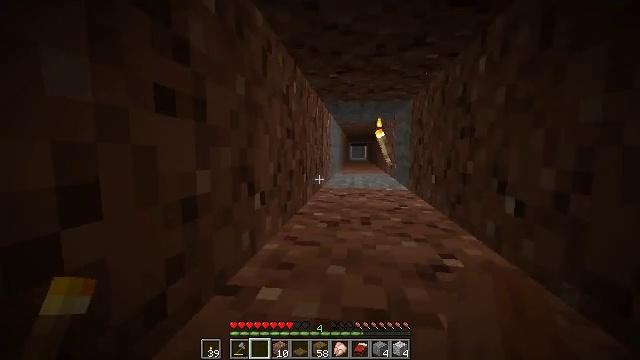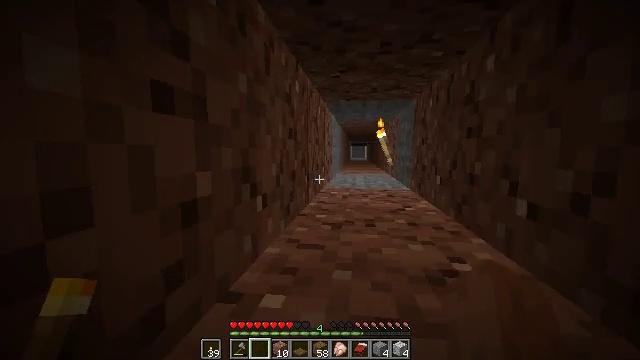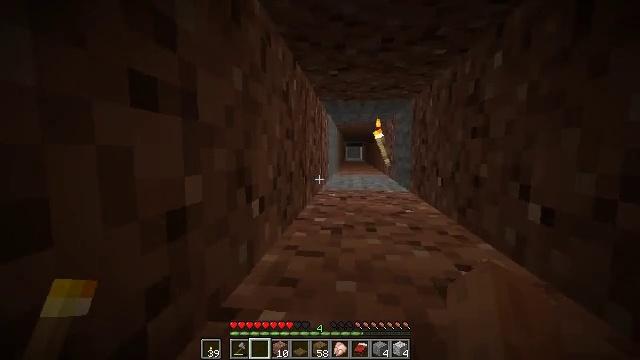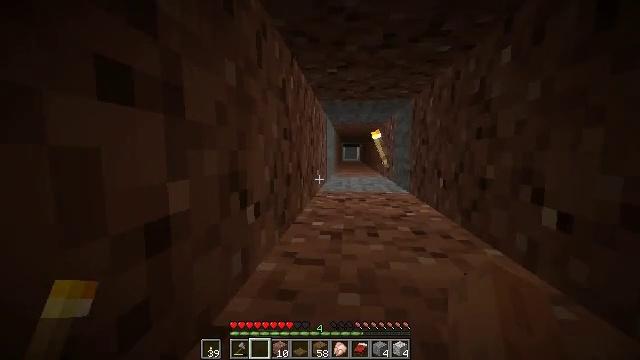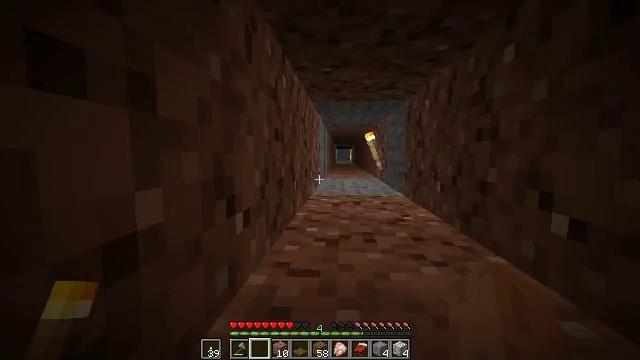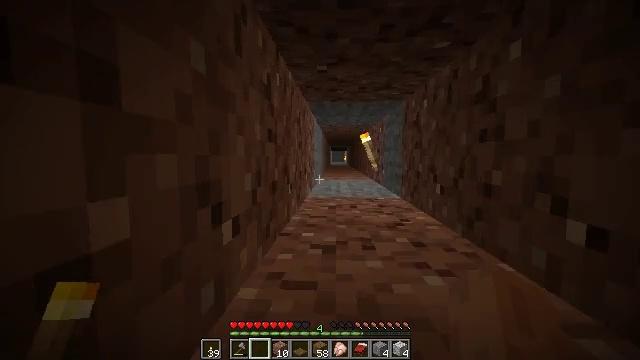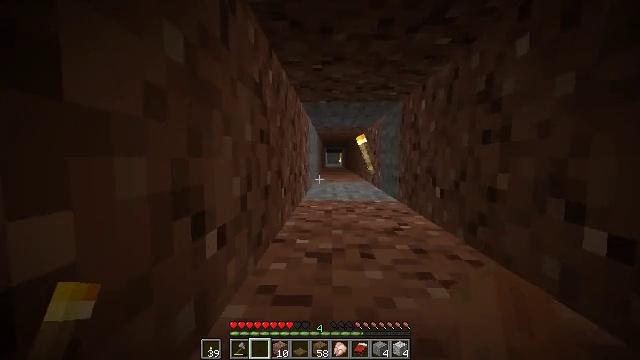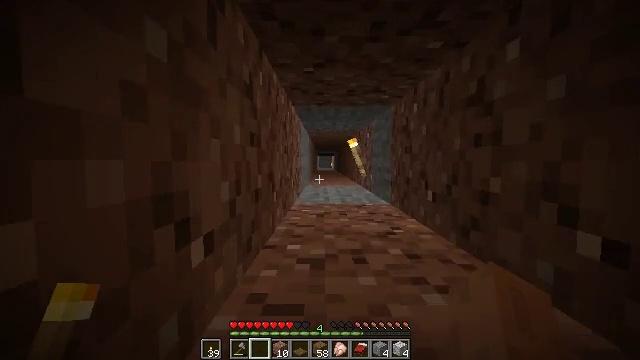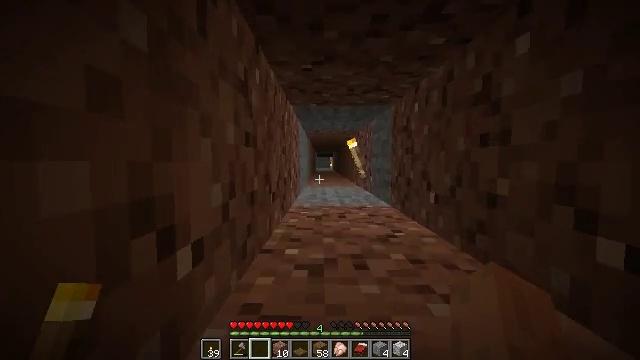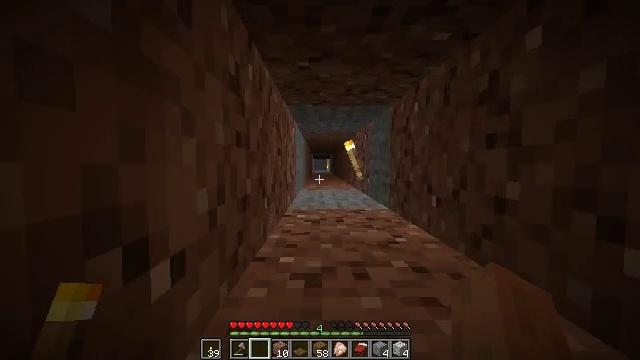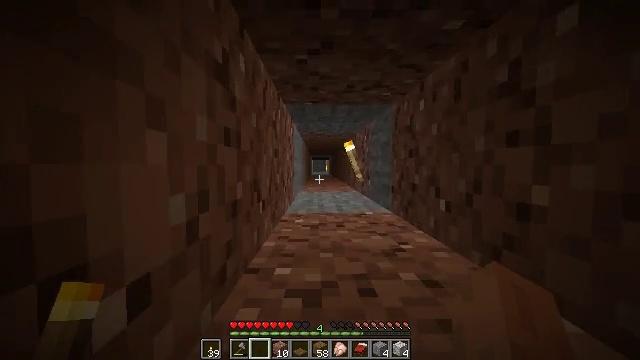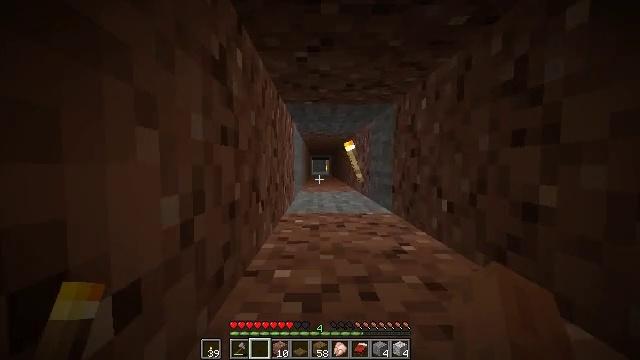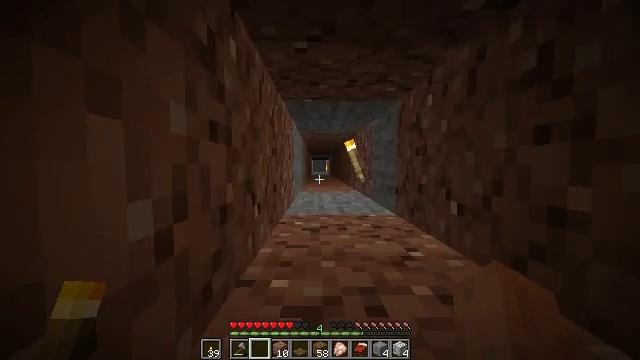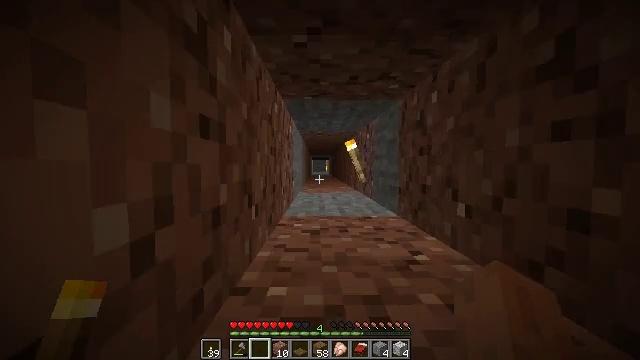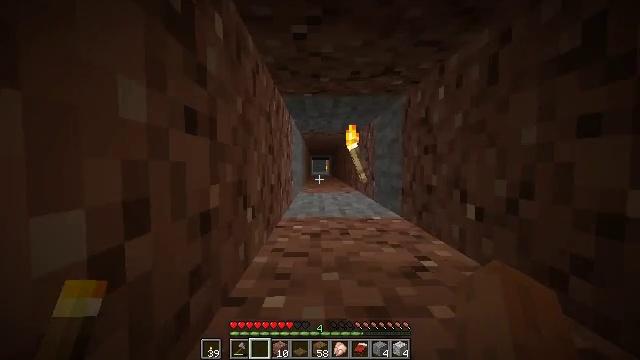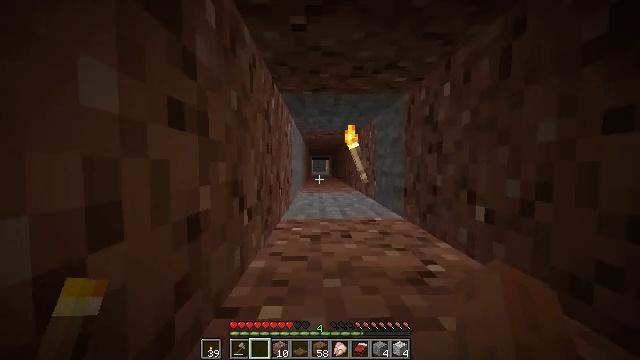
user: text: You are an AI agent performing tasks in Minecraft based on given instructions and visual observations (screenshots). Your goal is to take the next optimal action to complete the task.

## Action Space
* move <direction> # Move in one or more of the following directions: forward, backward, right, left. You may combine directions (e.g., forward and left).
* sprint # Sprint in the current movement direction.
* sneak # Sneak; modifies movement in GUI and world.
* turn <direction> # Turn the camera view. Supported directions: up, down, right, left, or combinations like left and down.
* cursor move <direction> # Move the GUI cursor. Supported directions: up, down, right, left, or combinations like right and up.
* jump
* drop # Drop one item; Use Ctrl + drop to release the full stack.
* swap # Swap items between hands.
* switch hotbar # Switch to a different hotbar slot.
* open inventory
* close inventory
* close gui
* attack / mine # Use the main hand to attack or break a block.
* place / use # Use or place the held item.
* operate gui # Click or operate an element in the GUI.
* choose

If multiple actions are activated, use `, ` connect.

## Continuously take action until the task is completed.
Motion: motion action
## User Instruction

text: Break the spruce trapdoor from a structure.
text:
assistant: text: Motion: move forward, sprint
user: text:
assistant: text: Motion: move forward, sprint, turn right
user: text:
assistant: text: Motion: move forward, sprint
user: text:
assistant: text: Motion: move forward, sprint, turn right
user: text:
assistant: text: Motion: move forward, sprint, turn right
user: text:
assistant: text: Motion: move forward, sprint, turn right
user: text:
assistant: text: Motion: move forward, sprint, turn right
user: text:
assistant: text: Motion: move forward, sprint
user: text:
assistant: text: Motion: move forward, sprint
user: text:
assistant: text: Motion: move forward, sprint
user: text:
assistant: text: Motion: move forward, sprint
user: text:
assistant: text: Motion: move forward, sprint
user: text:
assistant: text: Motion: move forward, sprint
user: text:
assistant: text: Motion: move forward, sprint
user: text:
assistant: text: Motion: move forward, sprint
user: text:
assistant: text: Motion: move forward, sprint
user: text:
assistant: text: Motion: move forward, sprint
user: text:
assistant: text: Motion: move forward, sprint
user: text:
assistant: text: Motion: move forward, sprint
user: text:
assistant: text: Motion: move forward, sprint
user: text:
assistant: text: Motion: move forward, sprint
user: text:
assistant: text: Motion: move forward, sprint
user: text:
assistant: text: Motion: move forward, sprint
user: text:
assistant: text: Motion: move forward, sprint
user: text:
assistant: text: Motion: move forward, sprint
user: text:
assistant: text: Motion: move forward, sprint
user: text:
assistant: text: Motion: move forward, sprint
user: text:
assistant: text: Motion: move forward, sprint
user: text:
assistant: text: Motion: move forward, sprint
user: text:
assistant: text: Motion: move forward, sprint